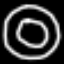
Label: donut